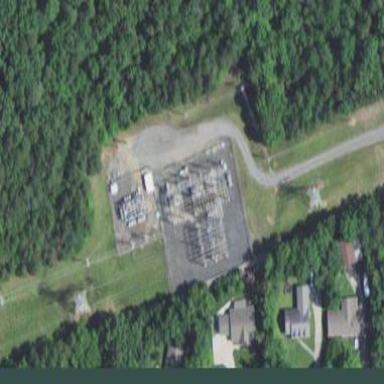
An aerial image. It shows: Distribution level power substation enclosed by fence.